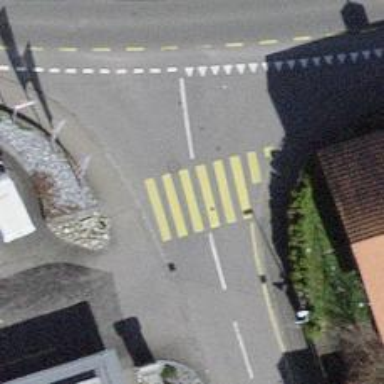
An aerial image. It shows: Footway with asphalt surface featuring zebra crossing.